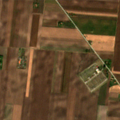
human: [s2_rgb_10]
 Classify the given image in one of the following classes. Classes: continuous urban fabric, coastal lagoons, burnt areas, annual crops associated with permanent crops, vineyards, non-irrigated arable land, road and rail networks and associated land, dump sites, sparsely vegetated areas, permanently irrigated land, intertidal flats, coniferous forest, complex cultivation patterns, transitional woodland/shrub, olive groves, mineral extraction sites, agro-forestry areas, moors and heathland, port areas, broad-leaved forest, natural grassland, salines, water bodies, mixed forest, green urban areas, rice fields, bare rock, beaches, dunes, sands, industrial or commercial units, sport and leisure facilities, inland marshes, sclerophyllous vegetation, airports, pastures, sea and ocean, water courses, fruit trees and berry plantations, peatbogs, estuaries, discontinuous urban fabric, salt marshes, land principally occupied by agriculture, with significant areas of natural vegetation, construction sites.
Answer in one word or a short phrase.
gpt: non-irrigated arable land